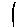
Label: line